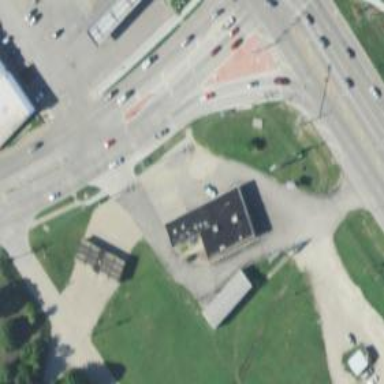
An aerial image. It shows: Convenience shop.